Aerial crown-view tile of a tropical tree (Barro Colorado Island, Panama), acquired 20240918:
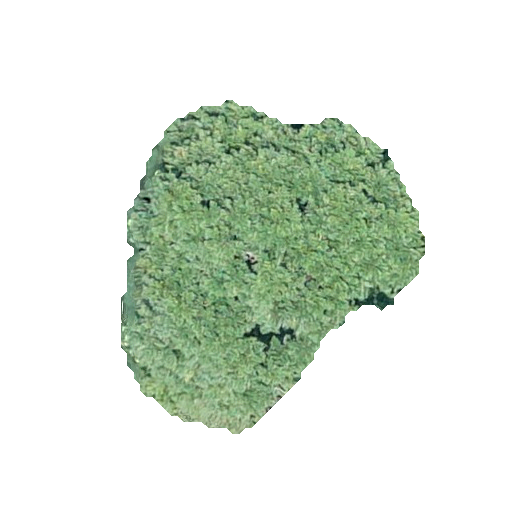
Species: Jacaranda copaia
GBIF accepted scientific name: Jacaranda copaia
Crown area: 108.192 m²